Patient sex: M
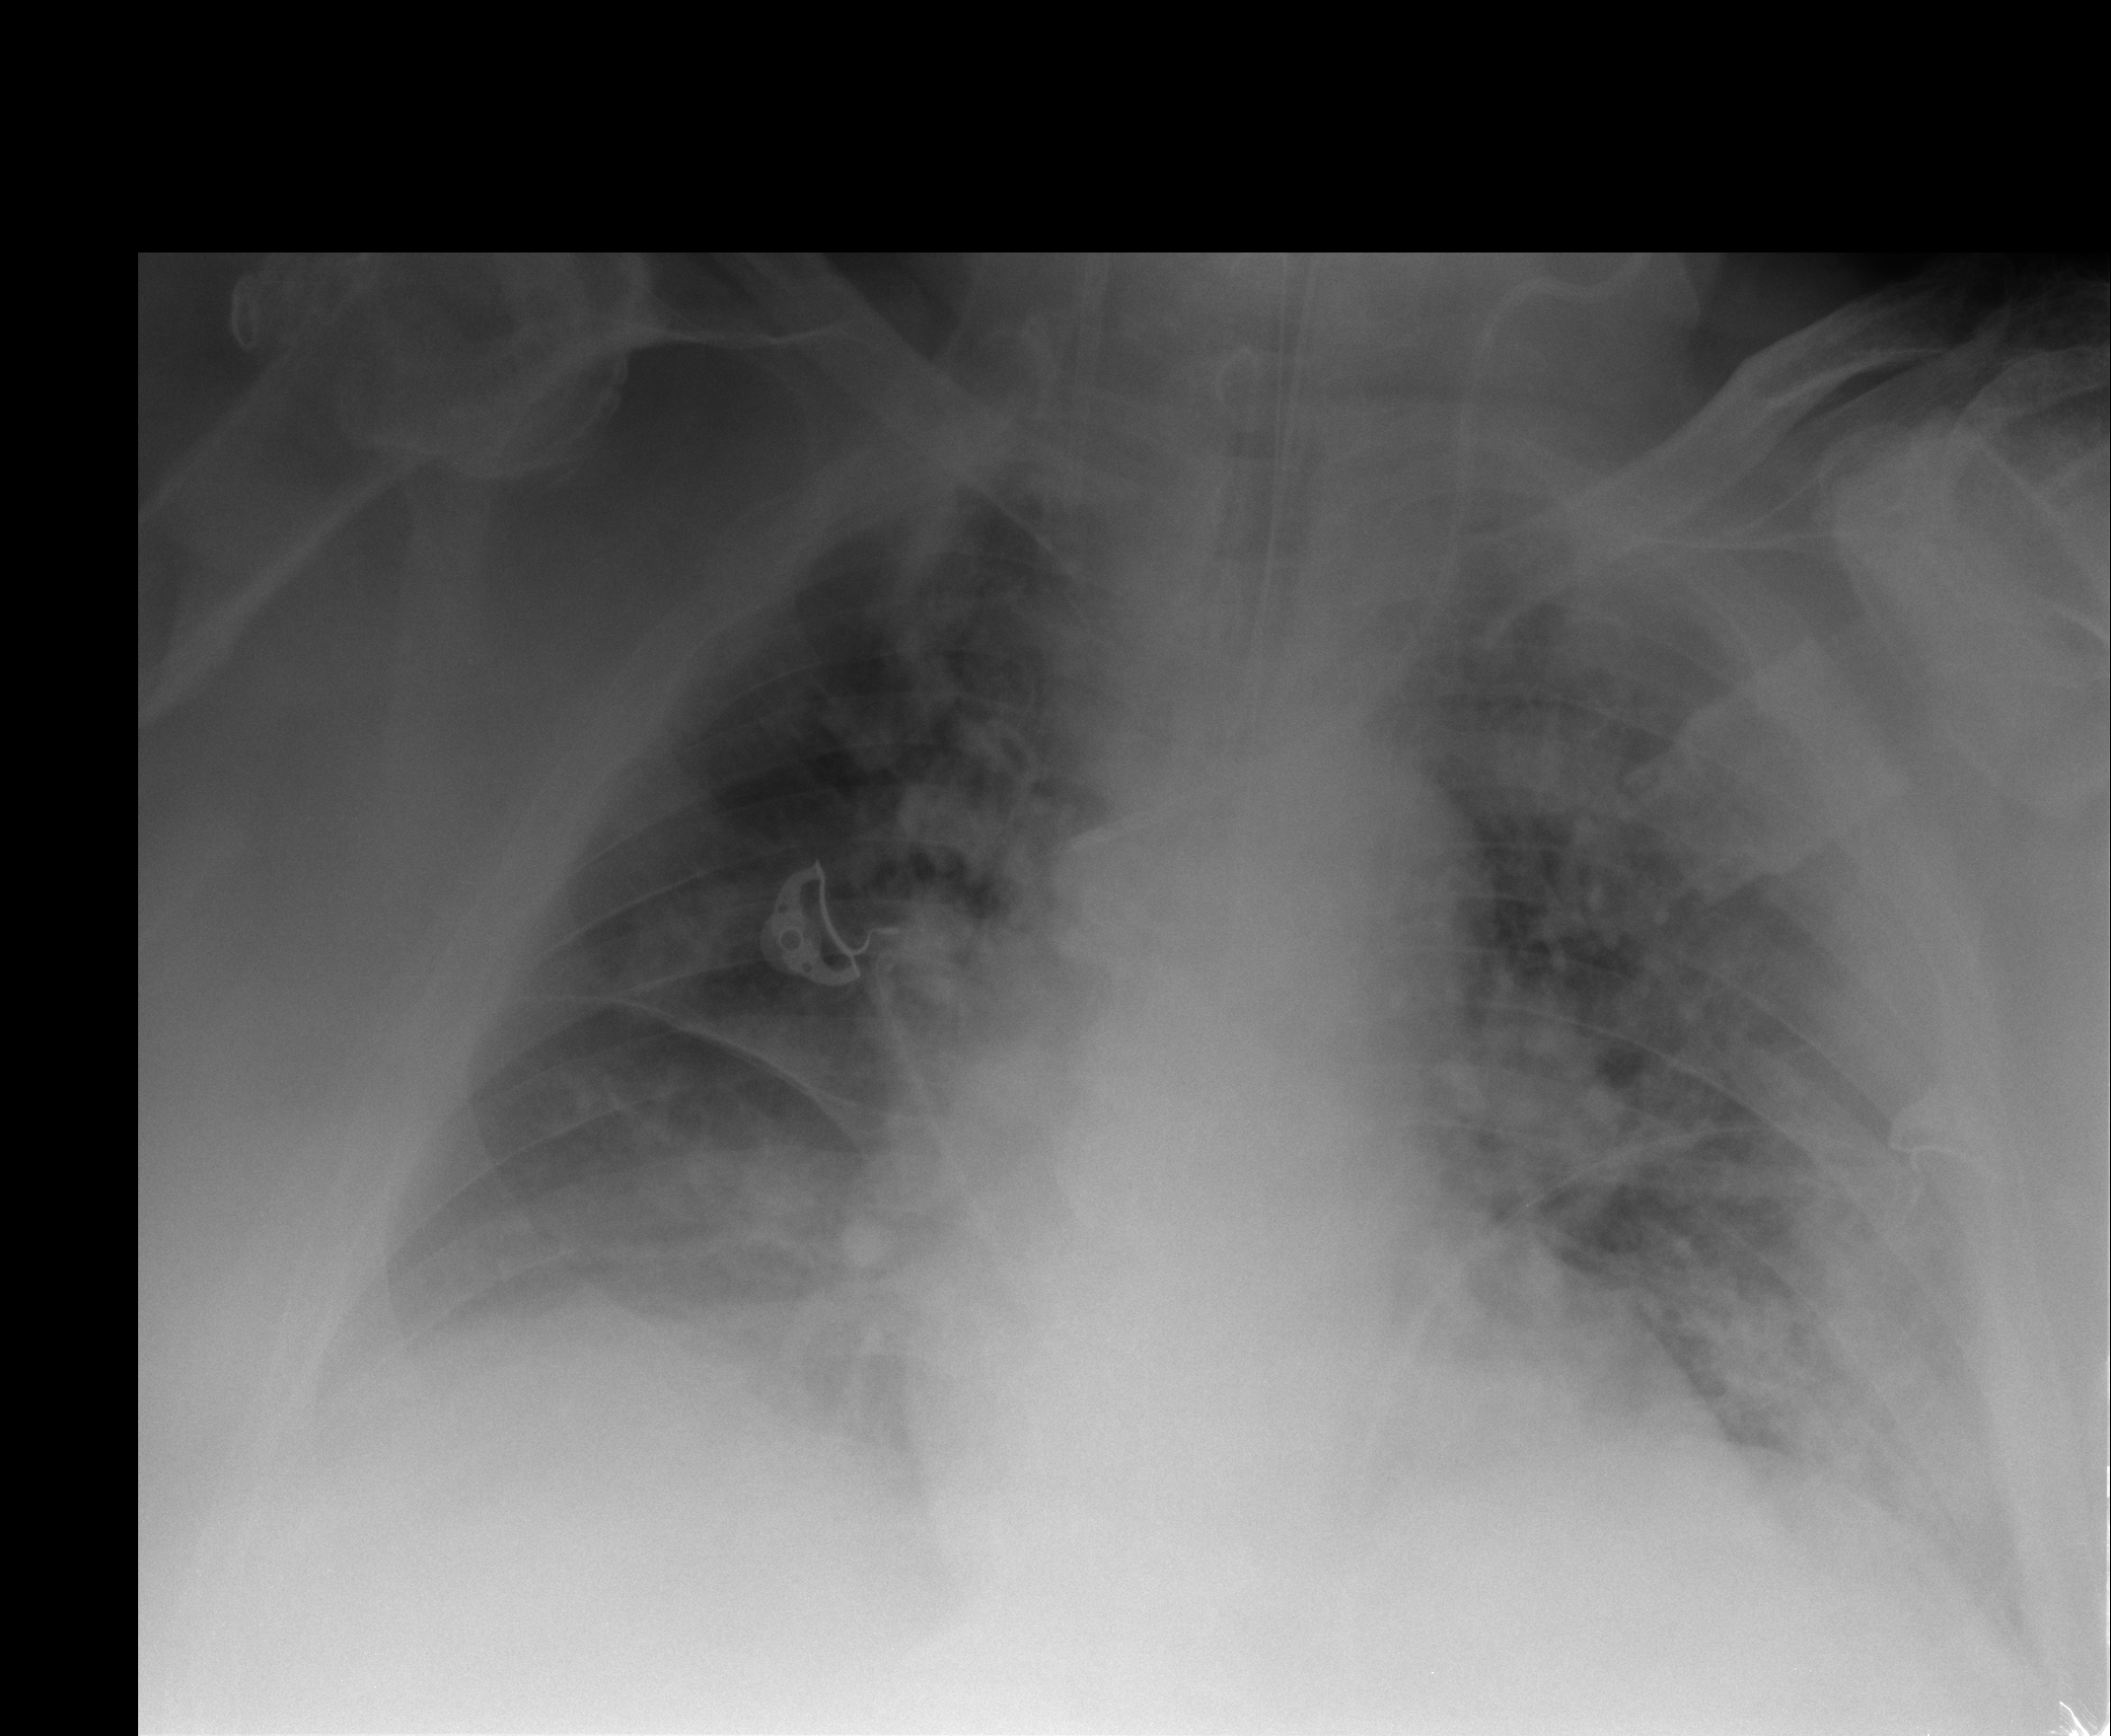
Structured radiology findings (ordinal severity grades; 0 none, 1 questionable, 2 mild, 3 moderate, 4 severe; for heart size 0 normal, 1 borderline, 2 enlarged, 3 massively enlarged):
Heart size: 1
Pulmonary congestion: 3
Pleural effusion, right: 1
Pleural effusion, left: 2
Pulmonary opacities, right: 2
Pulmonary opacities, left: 3
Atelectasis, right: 2
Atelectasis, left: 2